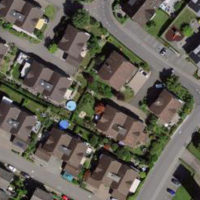
EUNIS habitat code: 54
Species observed at this site:
Prunella vulgaris